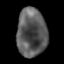
Tissue: lung
Cell type: Epithelial cells
Senescence score: 0.1591
Nuclear area (px): 1407
Mean DAPI intensity: 89.883